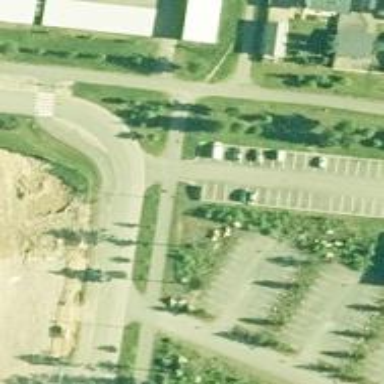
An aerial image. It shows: Unmarked crossing on the road.